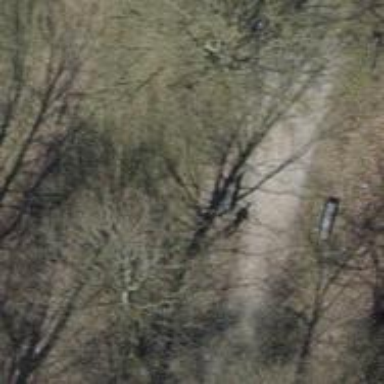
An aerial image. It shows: Bench for seating.